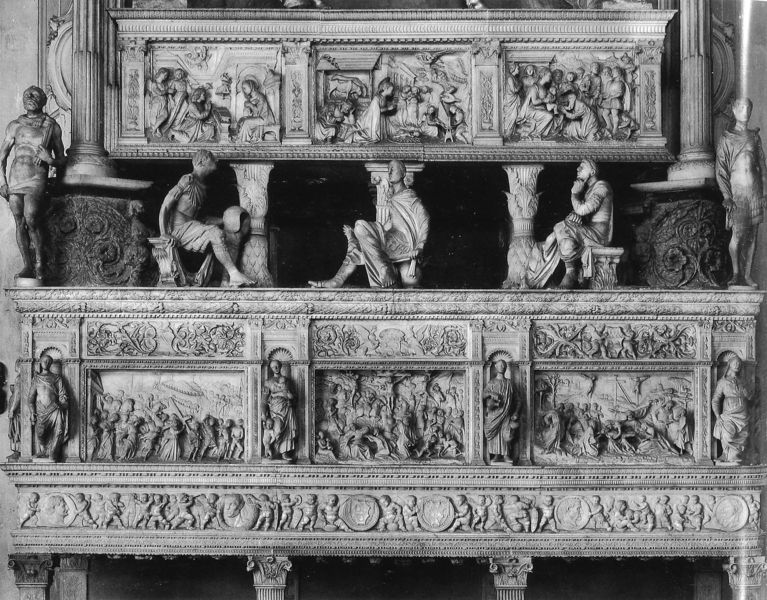
Titel: Grabmal des Bartolomeo Colleoni
Künstler: Amadeo
Standort: Bergamo, Cappella Colleoni (EU - I - Lombardei)
Schlagwörter: nackt, frauen, sitzen, marmor, männer, stützen, säulen, architektur, barock, neues testament, stehen, stein, kirche, sitzend, renaissance, skulptur, relief, füße, italien, schwer, figuren, ornamente, metall, foto, fotografie, kupfer, knien, kiste, beten, fries, römer, wappen, skulpturen, grab, mittelalter, heilige, putten, putti, schrein, sakral, verkündigung, römisch, grabmal, nischen, krypta, blei, sarkophag, epitaph, statur, grabstein, särge, kreuzweg, reliquien, fotoo, grichen